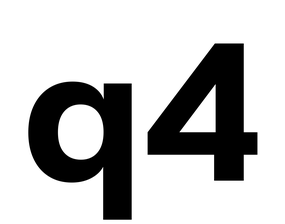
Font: InstrumentSans_Bold